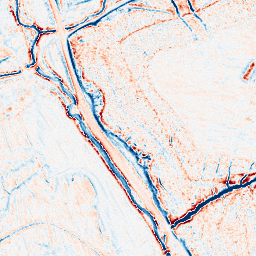
Category: classical
Decomposition family: gaussian
Decomposition parameters: sigma: 2
Upsampling method: cubic_catmull_rom
Upsampling parameters: scale: 8
Upsampling scale: 8